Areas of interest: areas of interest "Cultural Palace"
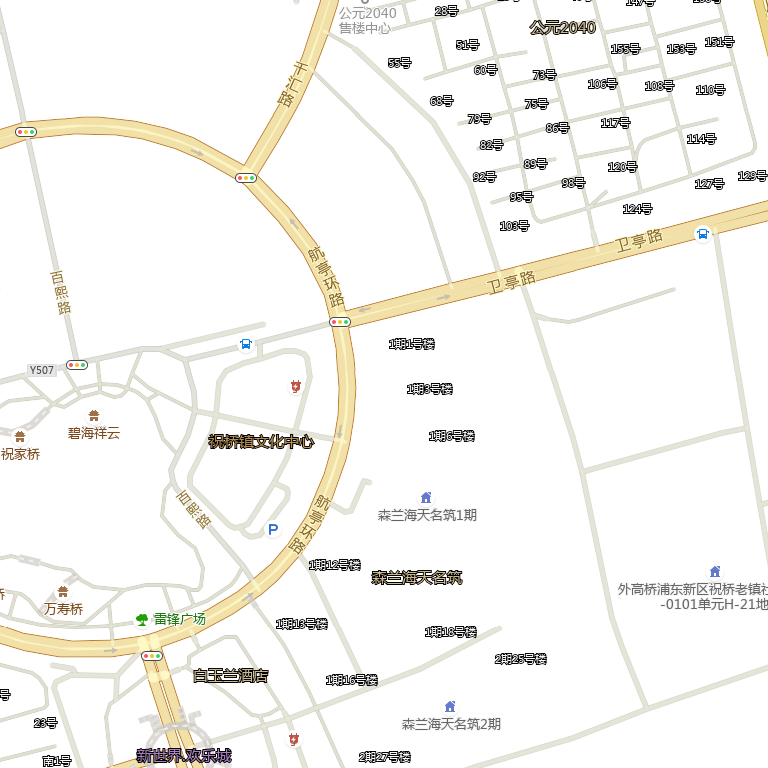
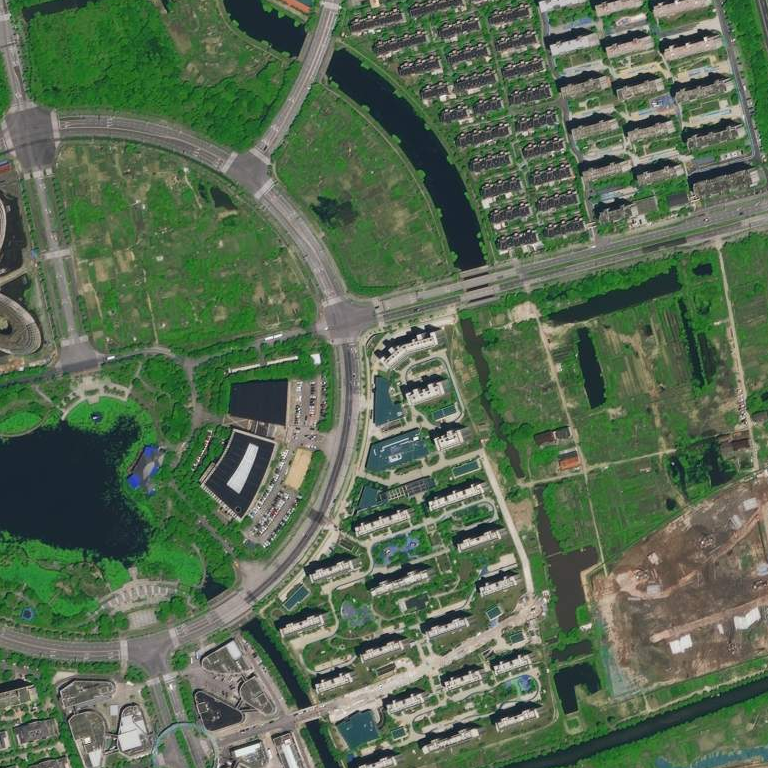